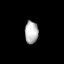
Tissue: lung
Cell type: Epithelial cells
Senescence score: 0.2057
Nuclear area (px): 298
Mean DAPI intensity: 179.393